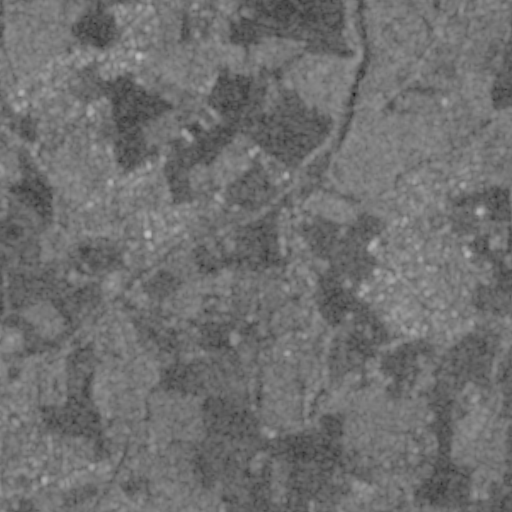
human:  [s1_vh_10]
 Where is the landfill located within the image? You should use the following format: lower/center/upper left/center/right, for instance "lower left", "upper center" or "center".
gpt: The landfill is located in the upper center of the image.
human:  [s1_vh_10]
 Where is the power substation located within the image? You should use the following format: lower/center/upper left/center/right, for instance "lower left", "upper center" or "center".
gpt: The power substation is located in the right of the image.
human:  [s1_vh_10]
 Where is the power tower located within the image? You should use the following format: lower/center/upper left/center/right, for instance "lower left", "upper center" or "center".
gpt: The power tower is located in the lower right of the image.
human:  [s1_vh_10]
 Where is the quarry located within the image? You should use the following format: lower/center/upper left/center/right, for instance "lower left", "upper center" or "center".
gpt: The quarry is located in the lower center of the image.
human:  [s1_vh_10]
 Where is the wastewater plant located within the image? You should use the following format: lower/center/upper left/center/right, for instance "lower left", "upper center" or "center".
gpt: The wastewater plant is located in the upper center of the image.
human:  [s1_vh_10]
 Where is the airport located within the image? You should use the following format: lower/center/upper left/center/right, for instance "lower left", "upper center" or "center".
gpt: There is no airport in the image.

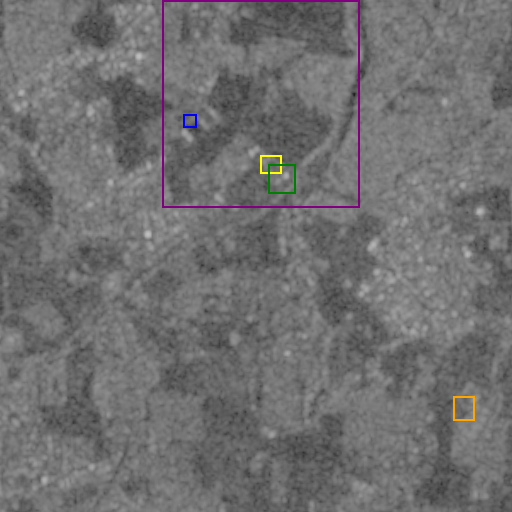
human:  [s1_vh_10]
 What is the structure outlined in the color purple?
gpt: The structure outlined in purple is a crop field.
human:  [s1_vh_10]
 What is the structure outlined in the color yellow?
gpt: The structure outlined in yellow is a landfill.
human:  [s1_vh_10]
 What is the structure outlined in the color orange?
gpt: The structure outlined in orange is a park.
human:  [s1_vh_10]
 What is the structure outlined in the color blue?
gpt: The structure outlined in blue is a parking lot.
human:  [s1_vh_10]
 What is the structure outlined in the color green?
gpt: The structure outlined in green is a wastewater plant.
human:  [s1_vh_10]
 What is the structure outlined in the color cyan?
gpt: There is no cyan outline.